На быстро вращающиеся навстречу друг другу барабаны кладется тонкая достаточно длинная доска, как показано на рисунке.  Масса доски $m$, длина доски $2 L$. Коэффициент трения скольжения между доской и барабанами $\mu$, расстояние между осями барабанов $2 b$.
Найдите закон движения центра доски (координаты от времени), если угол наклона к горизонту прямой, соединяющей оси барабанов, равен $\alpha$, а в начальный момент времени центр доски расположен симметрично относительно барабанов, и скорость доски равна нулю. Считайте, что в любой момент времени доска не теряет контакта с обоими барабанами.
При каком соотношении между $\alpha$ и $\mu$ найденный закон движения реализуем?
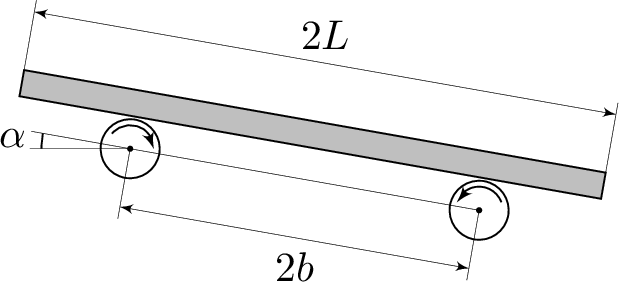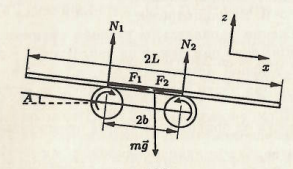
Найдите закон движения центра доски (координаты от времени), если угол наклона к горизонту прямой, соединяющей оси барабанов, равен $\alpha$, а в начальный момент времени центр доски расположен симметрично относительно барабанов, и скорость доски равна нулю.
Решение: Нарисуем все силы, действующие на доску (см. рисунок ниже). Выбираем систему координат такую, что ось $x$ направлена вдоль доски.  В этой системе координат можно записать следующую систему уравнений:\begin{equation}F_{1}=\mu N_{1}, \quad F_{2}=\mu N_{2},\tag1\end{equation}\begin{equation}m a=F_{1}-F_{2}+m g \sin \alpha,\tag2\end{equation}\begin{equation}0=N_{1} b-N_{2} b+m g x \cos \alpha.\tag3\end{equation}Подставляя $F_{1}$ и $F_{2}$ в $(2)$ и решая систему из двух уравнений $(2)$ и $(3)$ относительно $x$, получаем уравнение:\begin{equation}a+\omega^{2} x=g \sin \alpha,\quad \text {где}\quad \omega^{2}=\frac{\mu g}{b} \cos \alpha.\tag4\end{equation}Введем новую переменную $y$ следующим образом:$$x=y+\frac{g \sin \alpha}{\omega^{2}}.$$Тогда уравнение $(4)$ можно привести к виду $a+\omega^{2} y=0$. Это уравнение является уравнением колебаний и имеет решение$$y=y_{0} \cos (\omega t+\varphi) \quad\text {или}\quad x=y_{0} \cos (\omega t+\varphi)+\frac{g \sin \alpha}{\omega^{2}} .$$Определим значения постоянных $y_{0}$ и $\varphi$ из начальных условий $x|_{t-0}=0$, $v|_{t-0}=0$.Равенство нулю скорости в начальный момент приводит к равенству нулю начальной фазы $\varphi$. С учетом этого условия и равенства нулю координаты центра доски в начальный момент получаем$$y_{0}=-\frac{g \sin \alpha}{\omega^{2}}.$$Таким образом, закон движения доски будет$$x(t)=\frac{g \sin \alpha}{\omega^{2}}(1-\cos \omega t)=b \frac{\operatorname{tg} \alpha}{\mu}(1-\cos \omega t) .$$Так как по условию задачи доска достаточно длинная, то колебательное движение доски возможно только при условии, что центр доски не выйдет за пределы точек опоры на барабаны: $-b < x < b$, откуда $\mu > 2 \operatorname{tg} \alpha$. В противном случае доска потеряет устойчивость.Окончательно, закон движения центра доски:$$x(t)=b \frac{\operatorname{tg} \alpha}{\mu}(1-\cos \omega t) \quad\text {при}\quad \mu > 2 \operatorname{tg} \alpha.$$
Ответ: $$ x(t)=b \frac{\operatorname{tg} \alpha}{\mu}(1-\cos \omega t) . $$

При каком соотношении между $\alpha$ и $\mu$ найденный закон движения реализуем?
Ответ: $$ \mu > 2 \operatorname{tg} \alpha. $$
Темы:
T, Механика, Динамика, Колебания, Всероссийские, Сухое трение, Трение